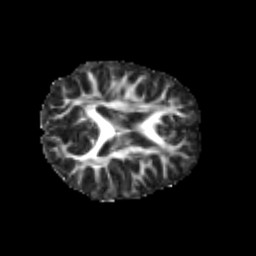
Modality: FA
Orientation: axial
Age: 6
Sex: female
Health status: healthy